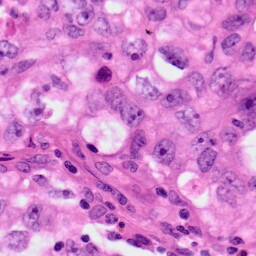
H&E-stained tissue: Lung